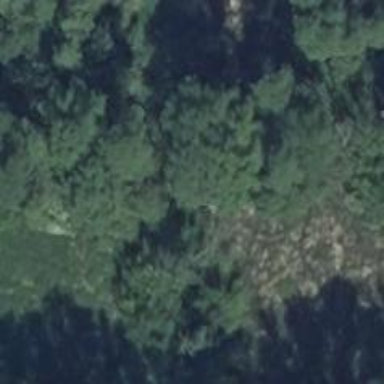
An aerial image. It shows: Row of trees in natural setting.